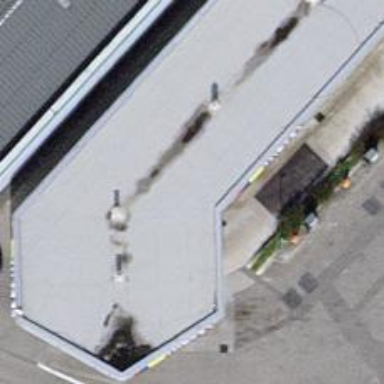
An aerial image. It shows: Roof building with convenience and gas shop that includes fuel vending amenity.